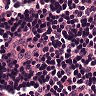
Metastatic tissue present: no